Question: I made simple project with one PngBitBtn and then compiled it with following configuration:
1. runtime themes are disabled Debug mode - OK Release mode - OK
2. runtime themes are enabled Debug mode - OK Release mode - there is no caption on PngBitBtn
The only way to show caption correctly is turn off optimization. Is it possible to solve this problem without turning off optimization?
Thank you in advance, Tim
Tested on Delphi XE3, XE6.
Platform: win32.
PNGComponents version: newest from embarcadero CodeCentral.
print screen:

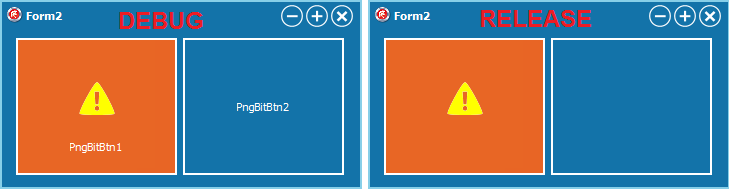
Answer: Simply a bug!
To fix it, insert the following line at line 326 in PngBitBtn.pas method TPngBitBtnStyleHook.DrawButton:
'''
Offset := TPoint.Create(0, 0);
'''
The code in that area should now look like this:
'''
if not (Control is TPngBitBtn) then
begin
inherited;
Exit;
end;
Offset := TPoint.Create(0, 0);
DrawRect := Control.ClientRect;
'''